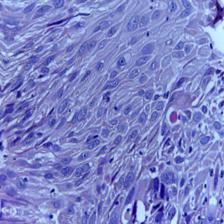
Diagnosis: OSCC